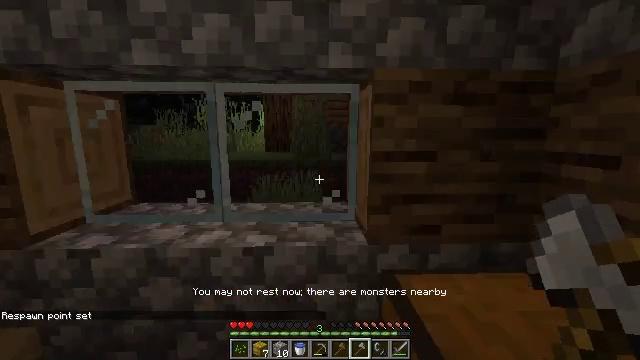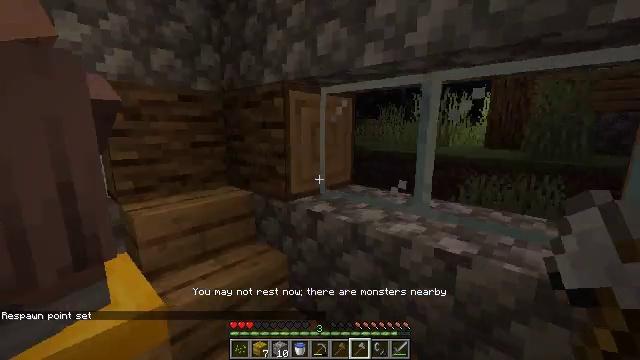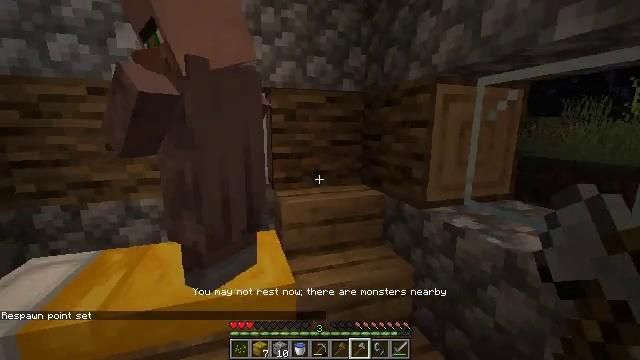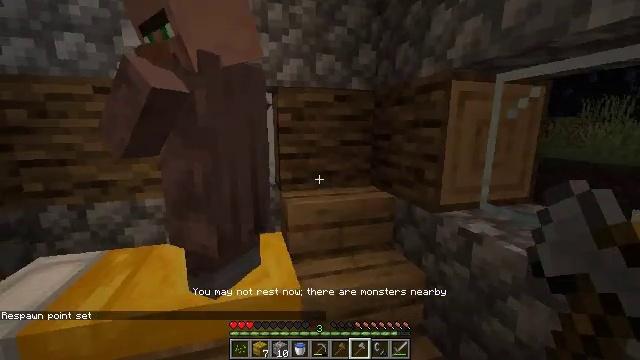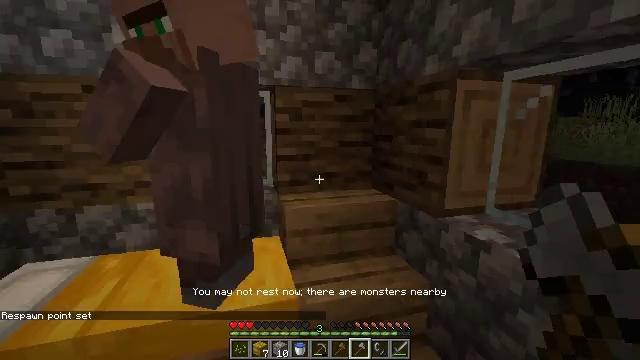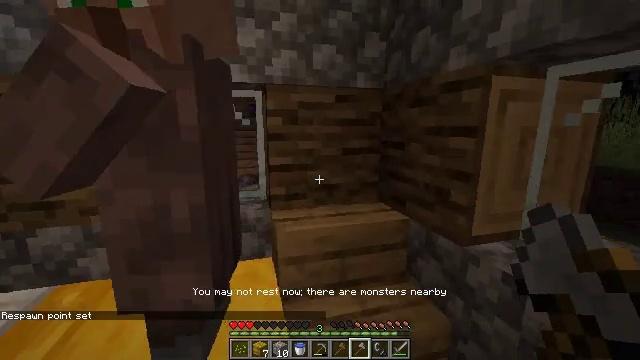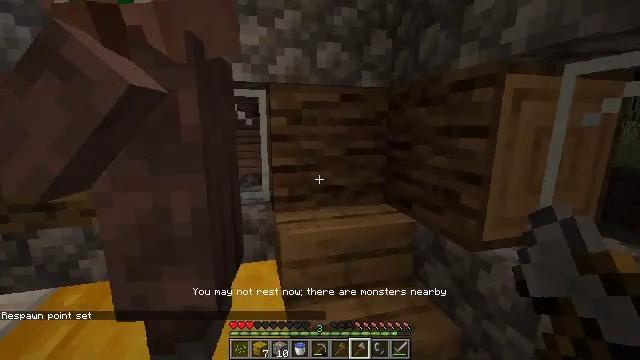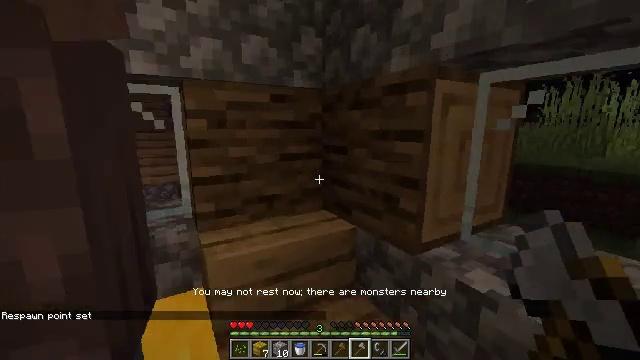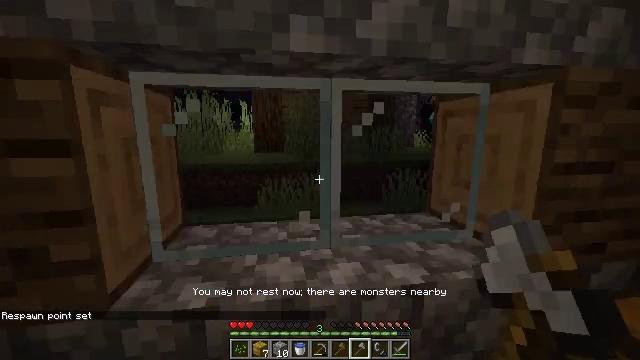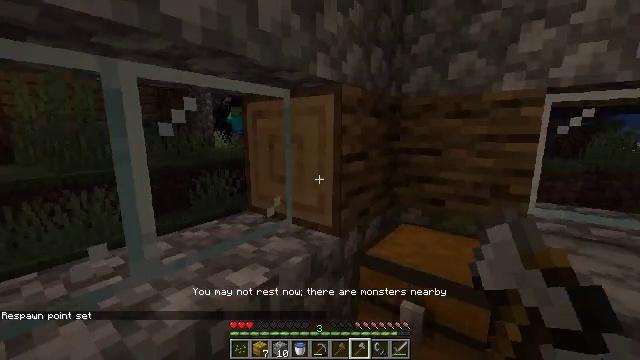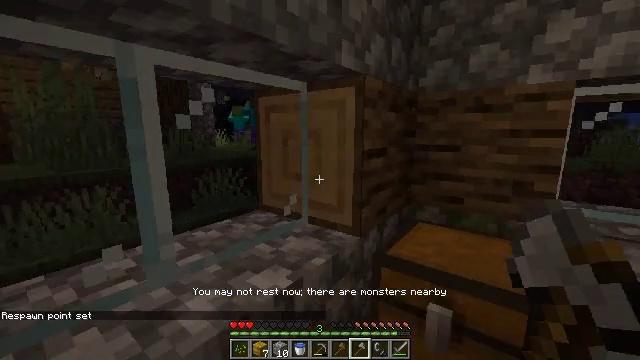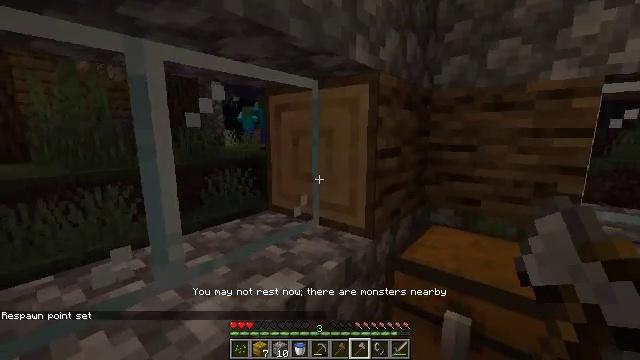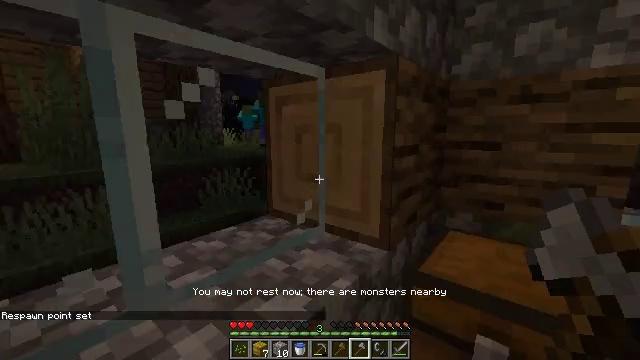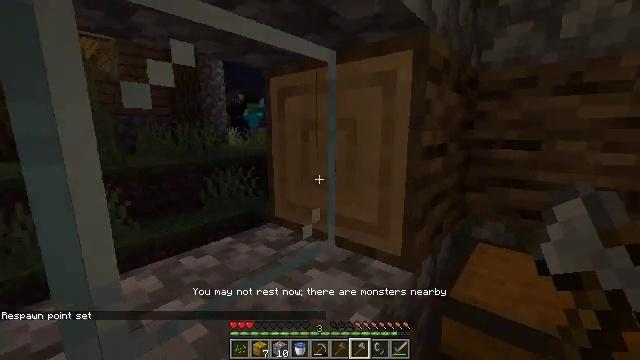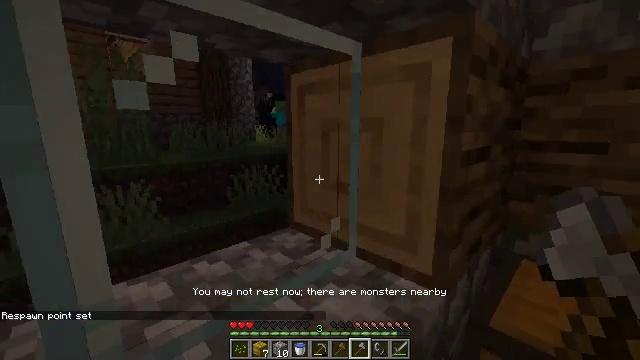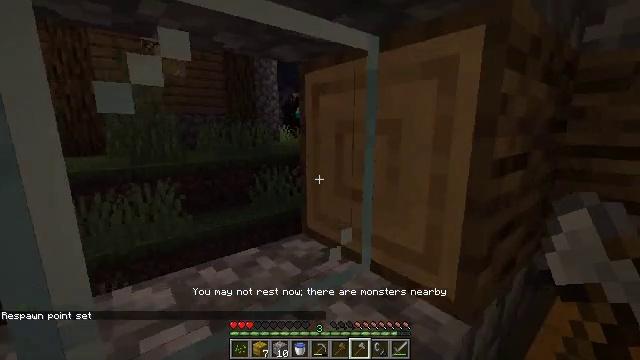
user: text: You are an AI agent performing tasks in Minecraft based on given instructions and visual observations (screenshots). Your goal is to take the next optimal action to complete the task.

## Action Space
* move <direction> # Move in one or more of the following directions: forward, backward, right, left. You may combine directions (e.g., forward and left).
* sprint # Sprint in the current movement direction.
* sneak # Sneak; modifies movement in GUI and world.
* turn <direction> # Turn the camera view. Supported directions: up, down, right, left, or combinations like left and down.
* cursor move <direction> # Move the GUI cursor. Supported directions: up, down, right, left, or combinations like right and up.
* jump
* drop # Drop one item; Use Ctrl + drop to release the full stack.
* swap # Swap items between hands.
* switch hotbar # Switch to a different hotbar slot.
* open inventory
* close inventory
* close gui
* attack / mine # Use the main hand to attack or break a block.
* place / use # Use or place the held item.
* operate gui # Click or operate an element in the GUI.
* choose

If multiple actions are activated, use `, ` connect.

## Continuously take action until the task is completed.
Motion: motion action
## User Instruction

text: Mine the yellow bed to pick it up.
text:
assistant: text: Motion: turn left and down
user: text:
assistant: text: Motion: move forward, turn left
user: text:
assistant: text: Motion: move forward, turn left
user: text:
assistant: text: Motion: move forward
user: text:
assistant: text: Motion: move forward
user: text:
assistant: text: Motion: move forward
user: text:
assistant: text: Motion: move forward, turn right
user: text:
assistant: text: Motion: move forward, turn right and up
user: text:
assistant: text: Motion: turn right
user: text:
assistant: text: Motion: move forward
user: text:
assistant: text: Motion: move forward, turn left
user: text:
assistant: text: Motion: move forward
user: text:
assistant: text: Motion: move forward, turn left
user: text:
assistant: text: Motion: move forward, turn left
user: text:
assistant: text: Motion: move forward, turn left
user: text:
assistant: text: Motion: move forward, turn left
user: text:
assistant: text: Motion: move forward, turn left
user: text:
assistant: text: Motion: move forward
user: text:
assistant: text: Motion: move forward
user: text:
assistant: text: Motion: move forward
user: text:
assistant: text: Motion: move forward
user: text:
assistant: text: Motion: move forward
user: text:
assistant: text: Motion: no_op
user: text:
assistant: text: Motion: turn left
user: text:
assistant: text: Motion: no_op
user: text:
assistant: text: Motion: no_op
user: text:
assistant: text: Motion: no_op
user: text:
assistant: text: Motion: no_op
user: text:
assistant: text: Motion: move left, turn right and up
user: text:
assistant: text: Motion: move left, turn right and up